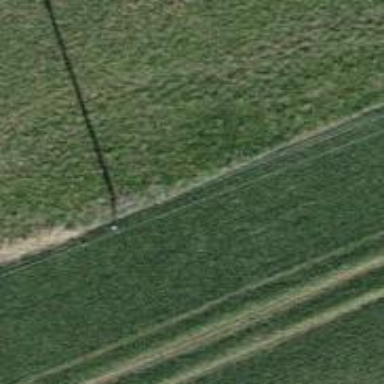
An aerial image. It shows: Power pole.